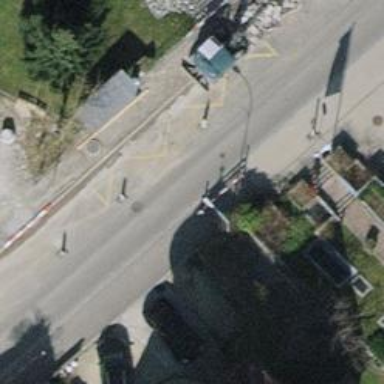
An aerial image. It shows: Public transport stop position.